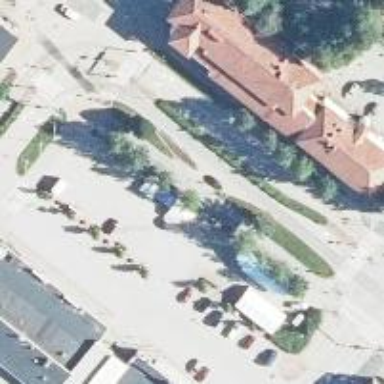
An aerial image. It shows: Pedestrian road leading to square.